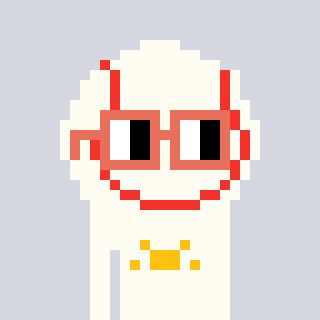
a pixel art character with square orange glasses, a baseball ball-shaped head and a grayscale-colored body on a cool background